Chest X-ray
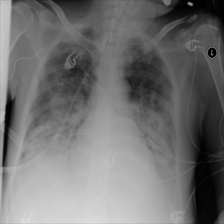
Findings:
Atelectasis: negative
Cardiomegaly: negative
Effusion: negative
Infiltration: negative
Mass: negative
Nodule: negative
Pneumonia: negative
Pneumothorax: negative
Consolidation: negative
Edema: negative
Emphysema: negative
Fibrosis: negative
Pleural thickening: negative
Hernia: negative